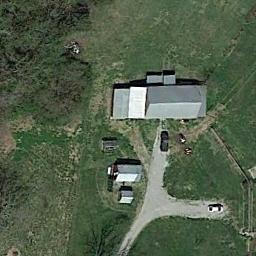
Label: sparse_residential